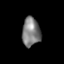
Tissue: skin
Cell type: Epithelial cells
Senescence score: 0.7089
Nuclear area (px): 510
Mean DAPI intensity: 127.027